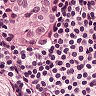
Metastatic tissue present: yes